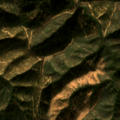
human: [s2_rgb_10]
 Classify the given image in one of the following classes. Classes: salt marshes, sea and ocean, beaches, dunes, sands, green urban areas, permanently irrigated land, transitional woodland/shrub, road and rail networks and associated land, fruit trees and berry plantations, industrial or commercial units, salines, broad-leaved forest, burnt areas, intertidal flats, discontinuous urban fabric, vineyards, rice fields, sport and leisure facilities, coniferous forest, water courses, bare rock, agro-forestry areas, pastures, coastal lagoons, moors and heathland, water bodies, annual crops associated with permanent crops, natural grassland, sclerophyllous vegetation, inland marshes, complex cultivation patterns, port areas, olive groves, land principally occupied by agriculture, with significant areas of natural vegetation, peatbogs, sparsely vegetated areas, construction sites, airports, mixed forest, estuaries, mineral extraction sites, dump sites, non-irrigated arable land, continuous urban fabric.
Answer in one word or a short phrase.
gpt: broad-leaved forest, transitional woodland/shrub